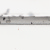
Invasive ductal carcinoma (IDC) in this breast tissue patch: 0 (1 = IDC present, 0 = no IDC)